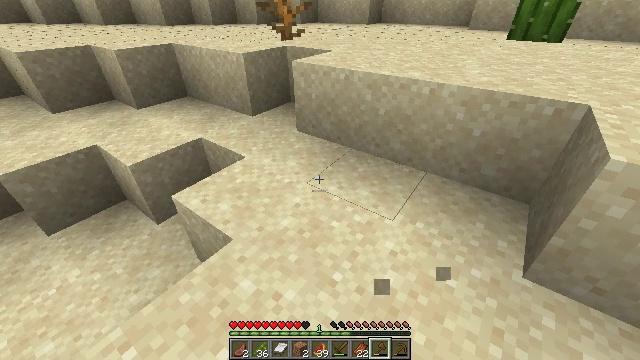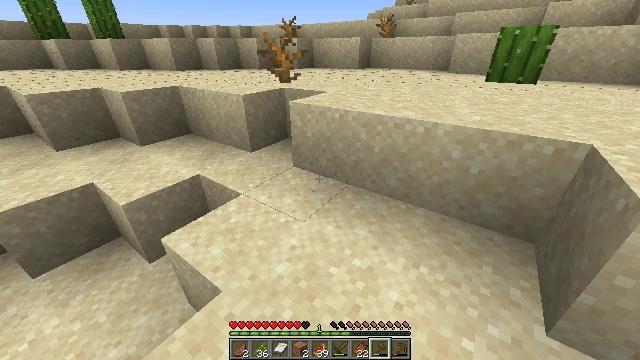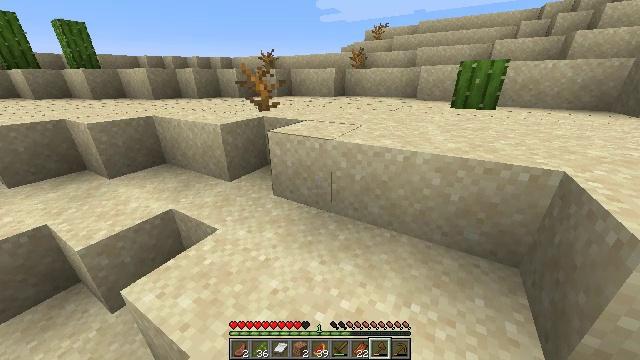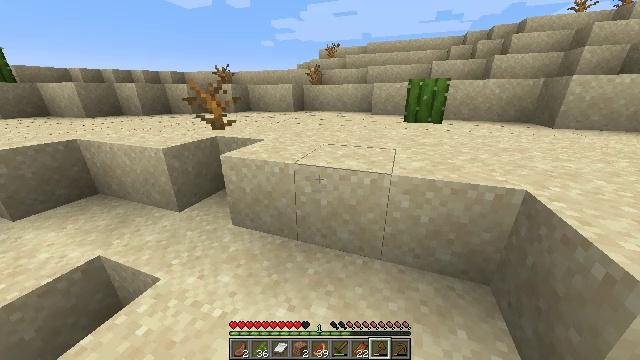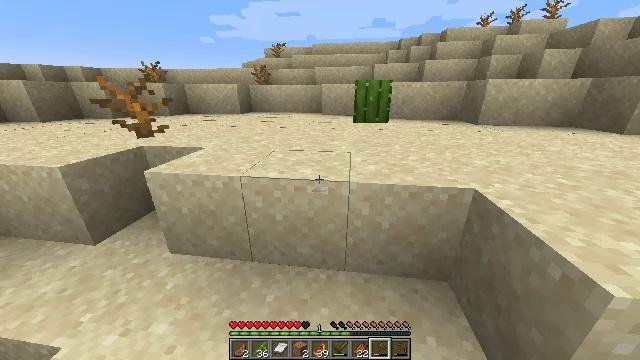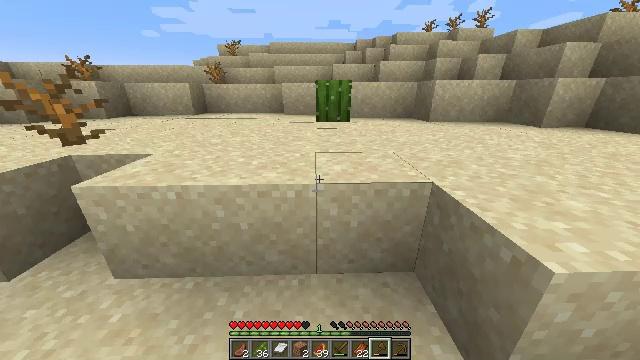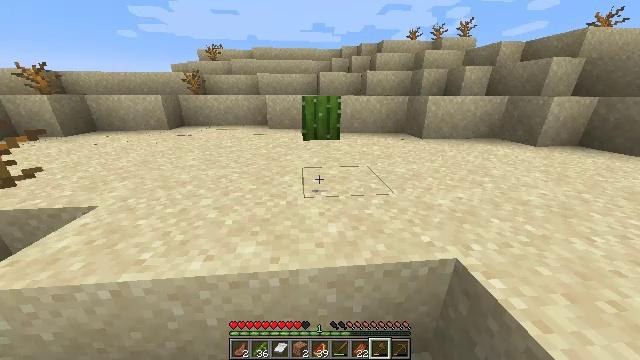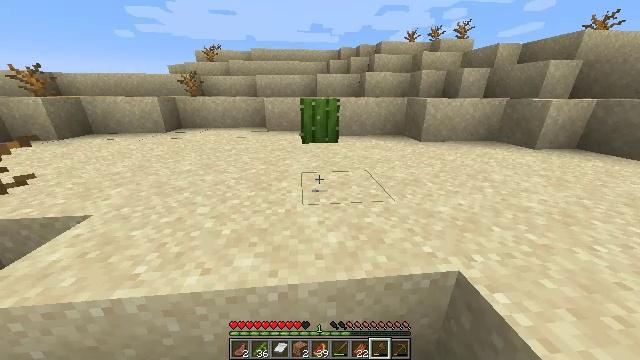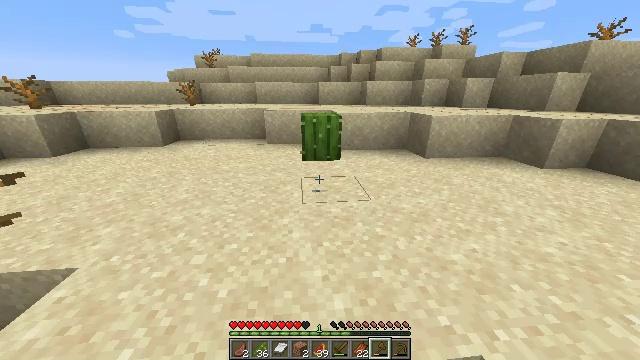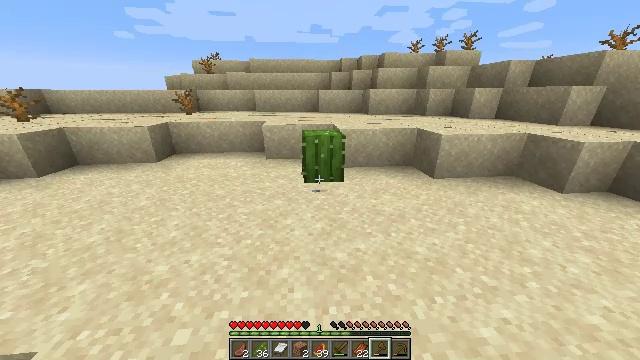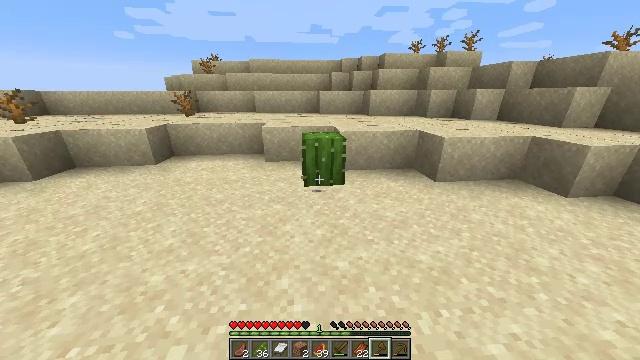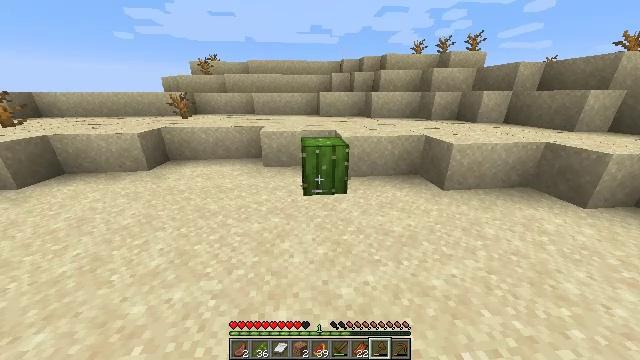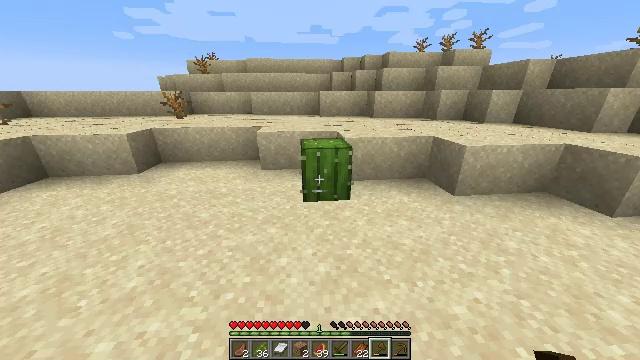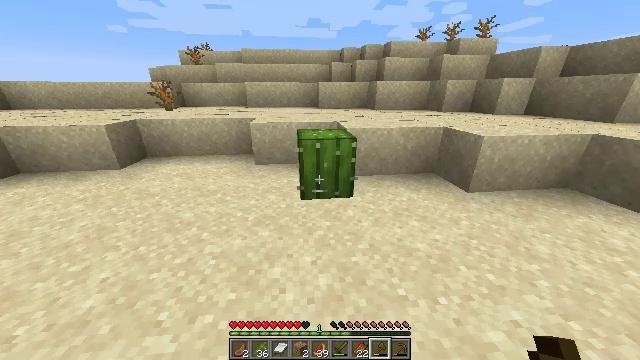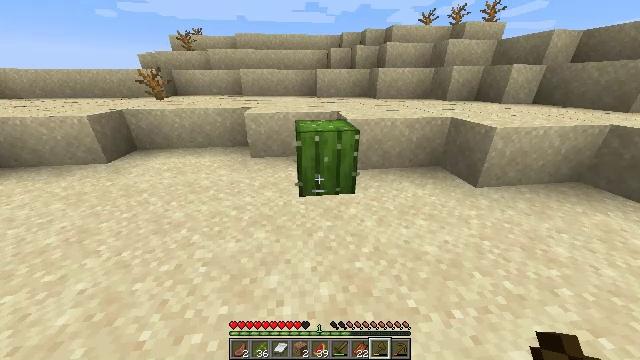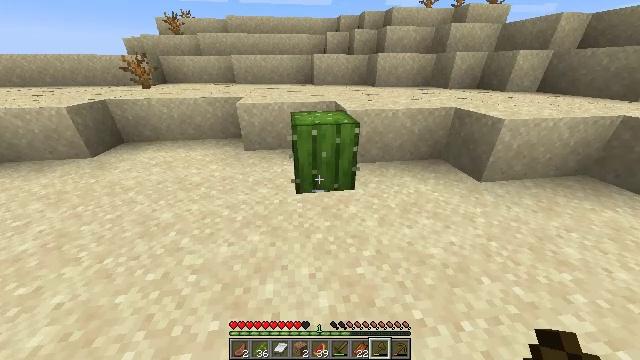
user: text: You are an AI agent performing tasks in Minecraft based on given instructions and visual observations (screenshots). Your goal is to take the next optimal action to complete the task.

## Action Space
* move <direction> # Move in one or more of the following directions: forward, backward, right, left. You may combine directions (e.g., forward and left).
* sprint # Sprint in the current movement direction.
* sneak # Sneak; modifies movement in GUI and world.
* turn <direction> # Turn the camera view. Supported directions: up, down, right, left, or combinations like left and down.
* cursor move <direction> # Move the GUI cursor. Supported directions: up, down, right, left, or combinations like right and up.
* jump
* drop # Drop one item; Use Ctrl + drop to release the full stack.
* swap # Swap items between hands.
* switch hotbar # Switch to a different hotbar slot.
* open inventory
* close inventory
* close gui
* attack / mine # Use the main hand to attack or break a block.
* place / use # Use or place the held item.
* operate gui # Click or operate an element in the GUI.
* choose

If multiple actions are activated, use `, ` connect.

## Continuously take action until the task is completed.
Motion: motion action
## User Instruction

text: Get cactus from the sandy areas.
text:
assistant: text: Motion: move forward, sprint, turn right and up
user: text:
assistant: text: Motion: move forward, sprint, turn right and up
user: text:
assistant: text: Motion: move forward, sprint, turn right and up
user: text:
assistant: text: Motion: move forward, turn right
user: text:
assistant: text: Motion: move forward, turn right
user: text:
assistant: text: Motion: move forward, turn right, jump
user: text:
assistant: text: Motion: move forward, jump
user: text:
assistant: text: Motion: move forward, jump
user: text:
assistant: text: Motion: move forward, jump
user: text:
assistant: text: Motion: move forward, jump
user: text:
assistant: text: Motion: move forward, jump
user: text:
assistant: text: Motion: move forward, jump
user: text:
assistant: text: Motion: move forward, turn down
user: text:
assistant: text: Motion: move forward, turn down
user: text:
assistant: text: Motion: turn down
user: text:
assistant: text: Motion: no_op
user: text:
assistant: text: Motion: attack / mine
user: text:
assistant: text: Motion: attack / mine
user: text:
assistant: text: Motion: move forward, attack / mine
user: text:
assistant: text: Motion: move forward, attack / mine
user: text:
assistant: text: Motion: move forward, attack / mine
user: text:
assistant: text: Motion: attack / mine
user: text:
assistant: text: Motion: attack / mine
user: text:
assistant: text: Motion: attack / mine
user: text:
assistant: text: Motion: attack / mine
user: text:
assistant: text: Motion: attack / mine
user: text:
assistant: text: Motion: attack / mine
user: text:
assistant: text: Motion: attack / mine
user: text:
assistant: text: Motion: attack / mine
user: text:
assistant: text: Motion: attack / mine